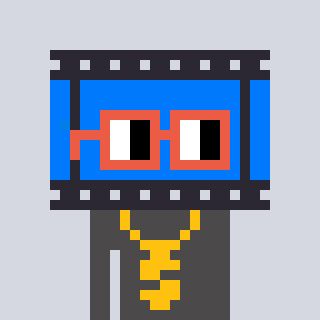
a pixel art character with square orange glasses, a film strip-shaped head and a grayscale-colored body on a cool background